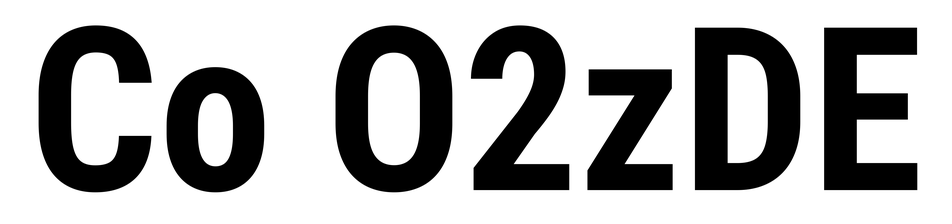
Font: Roboto_Condensed_Bold